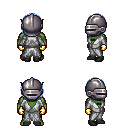
a pixel art fantasy rpg character, male body template, orc, green skin, white robe, gold greaves, white cyan bangs hairstyle, metal helm, gold gloves, black shoes, four views (front, back, left, right), 2x2 character sprite sheet, small pixel art, hard edges, no anti-aliasing